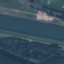
Label: River